Question:
VS Code doesn't seem to know what 'connect' or 'express' or 'io' are. Can I tell it somehow?
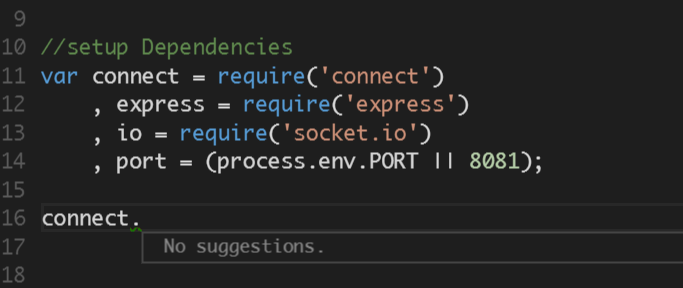
Answer: You can get definition files from <URL> and add this to your source file: '/// <reference path="myPathTo/express.d.ts" />'.
You will most likely end up with a bunch of 'd.ts'-files so you could have one meta-d.ts-file which references all of them and which is referenced by your sources.
'''
/// <reference path="fileA.d.ts" />
/// <reference path="fileB.d.ts" />
/// <reference path="fileC.d.ts" />
'''
and the in your sources do this
'''
/// <reference path="references.d.ts" />
'''